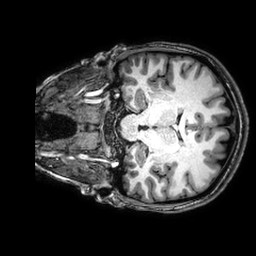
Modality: T1w
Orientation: coronal
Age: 32
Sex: female
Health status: healthy